Question: I am rendering multibar charts in a Boostrap carousel using NVD3. After lots of tweaking I am finally able to create a carousel with charts in each item. One thing I noticed is that any chart other than the active item is squished, and it doesn't render until the window is resized. Is there a way to render the charts that aren't active?

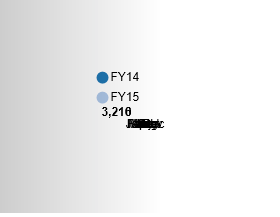
Answer: I found a way, kind of a hack but the only way I could do it without refeeding all of my charts with data each time the carousel advances. Just trigger a window resize event.
'''
$('#myCarousel').on('slid.bs.carousel', function () {
var handler = window.onresize;
handler();
})
'''